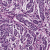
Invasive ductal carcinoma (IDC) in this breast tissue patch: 1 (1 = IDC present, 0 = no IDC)